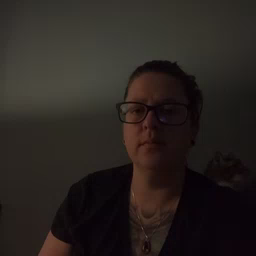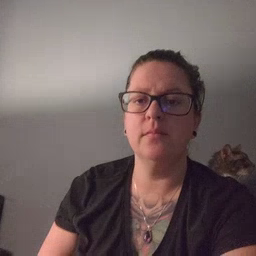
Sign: closet